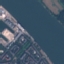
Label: River